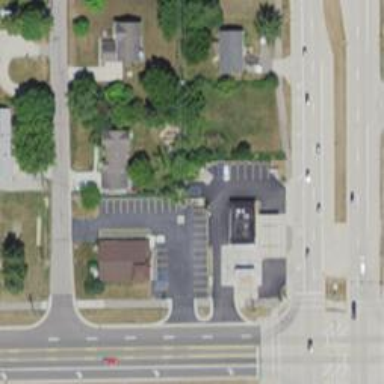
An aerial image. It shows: Convenience shop.